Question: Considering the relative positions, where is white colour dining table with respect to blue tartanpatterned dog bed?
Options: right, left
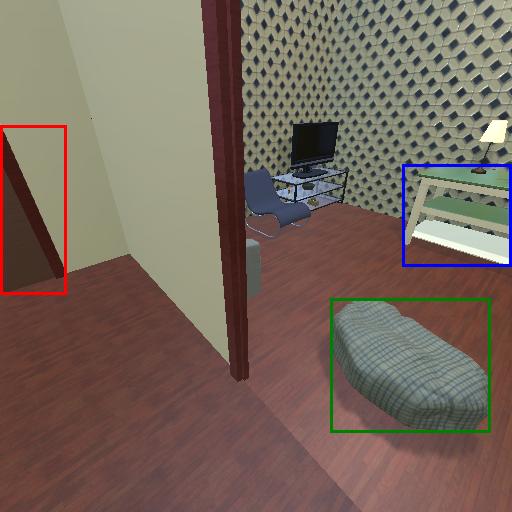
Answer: right